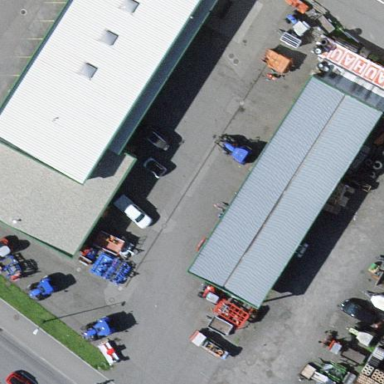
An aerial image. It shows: Retail building.